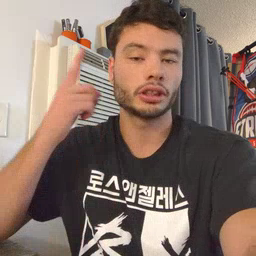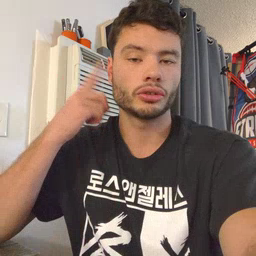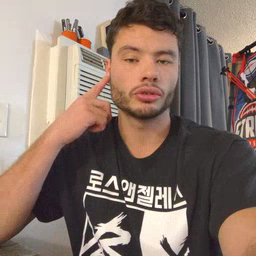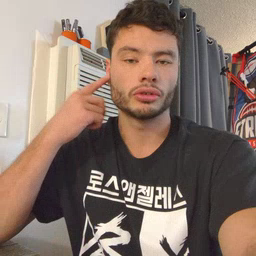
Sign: ear